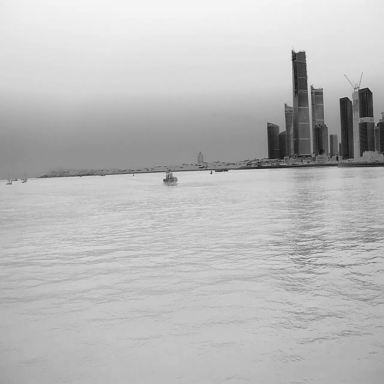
There are five objects shown in the infrared image, including two sailboats, two bulk_carriers, and a container_ship.